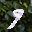
Label: 9